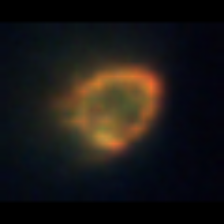
Taxon: Ciliates
Group: Other